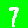
Digit: 7